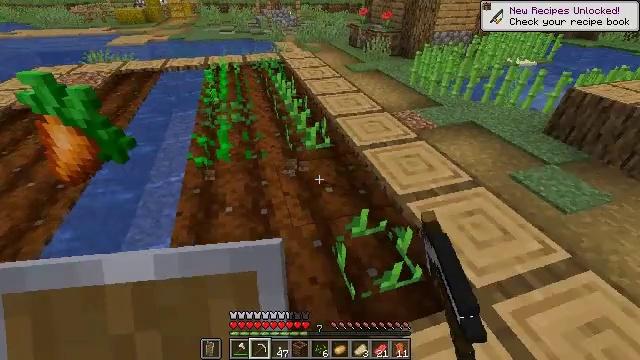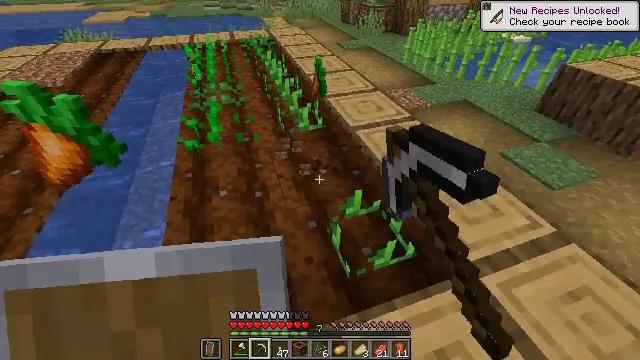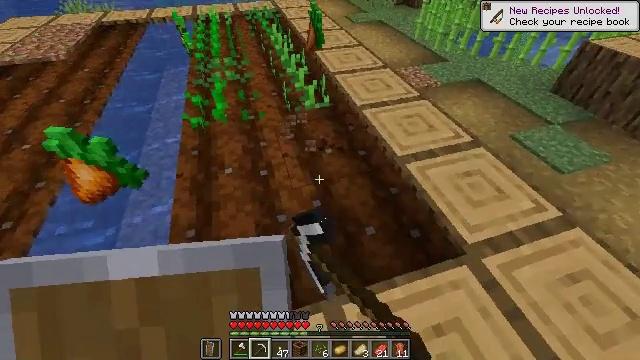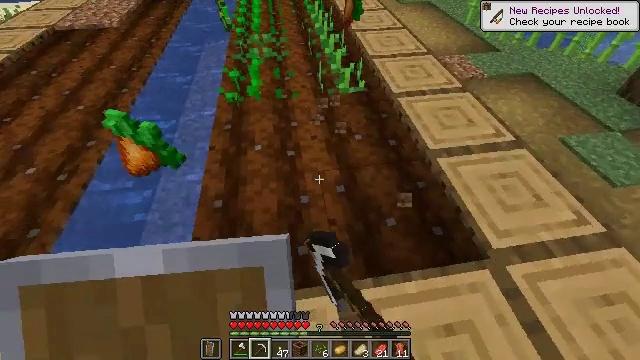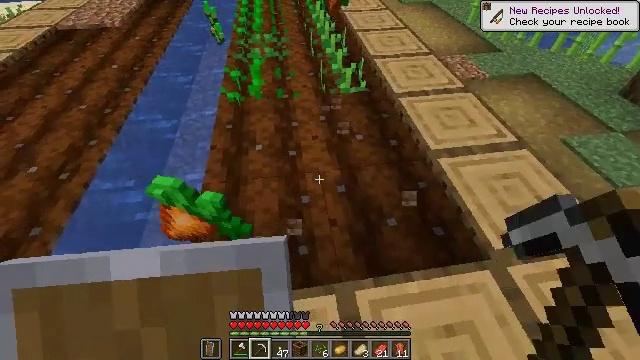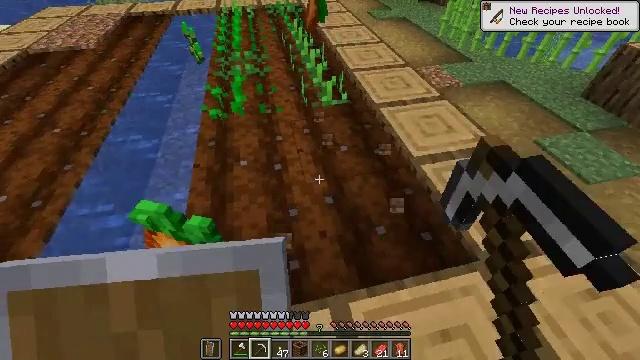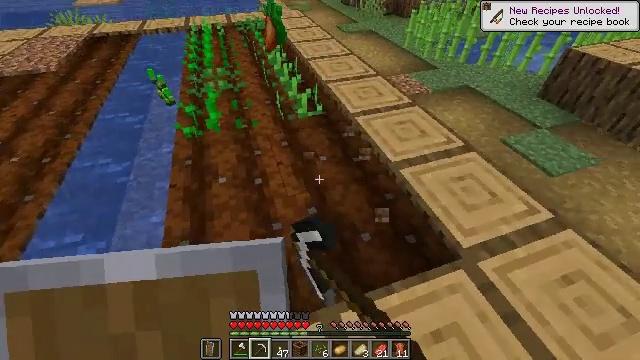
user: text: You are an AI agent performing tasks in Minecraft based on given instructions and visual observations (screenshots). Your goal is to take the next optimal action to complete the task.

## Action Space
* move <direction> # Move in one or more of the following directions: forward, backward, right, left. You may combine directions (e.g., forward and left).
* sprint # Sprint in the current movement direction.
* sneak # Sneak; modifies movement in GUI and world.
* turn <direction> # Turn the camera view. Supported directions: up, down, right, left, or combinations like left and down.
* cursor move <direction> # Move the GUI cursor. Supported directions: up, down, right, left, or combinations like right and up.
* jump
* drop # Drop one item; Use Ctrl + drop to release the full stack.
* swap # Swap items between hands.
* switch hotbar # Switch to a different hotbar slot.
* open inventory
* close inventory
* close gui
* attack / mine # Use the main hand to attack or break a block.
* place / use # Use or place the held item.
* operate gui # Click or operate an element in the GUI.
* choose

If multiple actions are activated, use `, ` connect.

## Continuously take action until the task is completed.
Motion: motion action
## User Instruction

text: Harvest potatoes.
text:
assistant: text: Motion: turn right and down, attack / mine
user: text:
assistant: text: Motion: turn left and down, attack / mine
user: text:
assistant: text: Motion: turn left and down, attack / mine
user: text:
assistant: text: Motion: attack / mine
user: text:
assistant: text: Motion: turn right and up, attack / mine
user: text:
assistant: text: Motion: turn right and up, attack / mine
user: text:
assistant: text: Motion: turn right, attack / mine